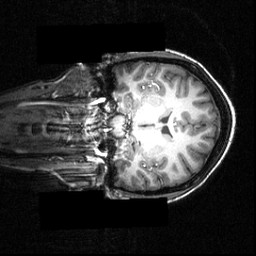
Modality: T1w
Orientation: coronal
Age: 27
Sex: female
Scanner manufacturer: siemens
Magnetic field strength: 3.951 T
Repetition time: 1.5 s
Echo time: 0.00335 s